Question: Count the number of objects in the diagram.
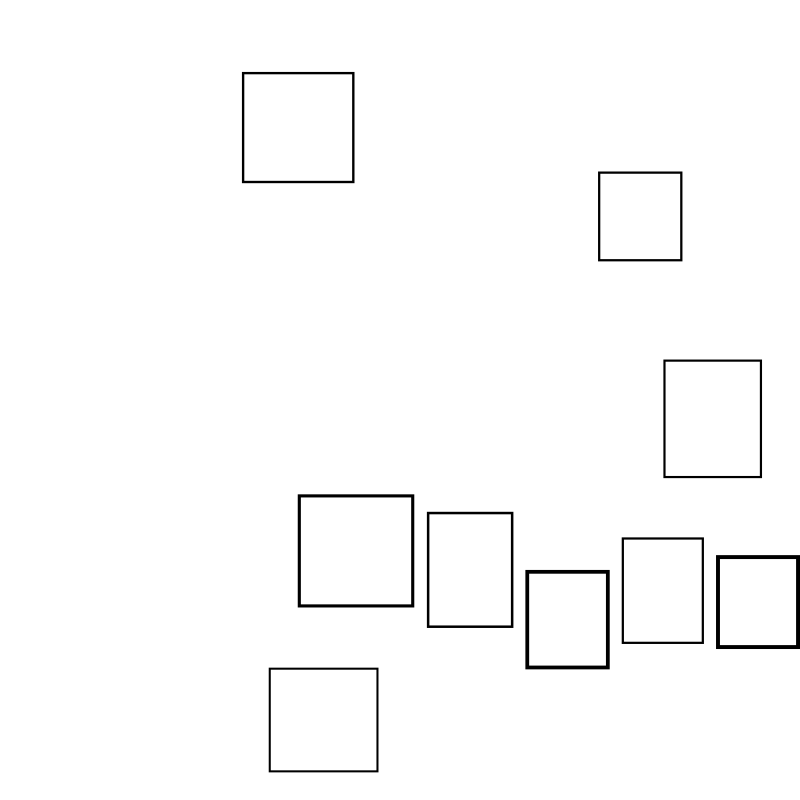
Answer: 9